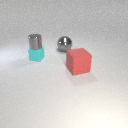
large gray metal sphere behind small cyan rubber cube